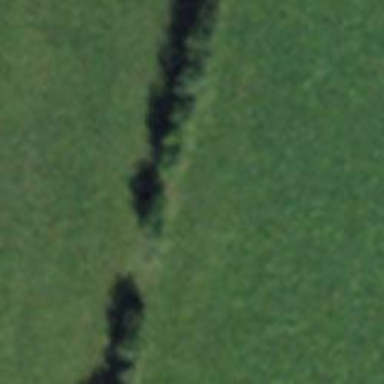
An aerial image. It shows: Hedge acting as barrier.